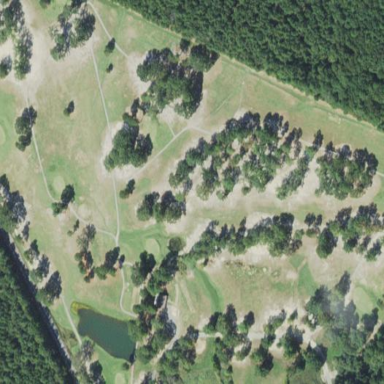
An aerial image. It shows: Golf course surrounded by greenery.